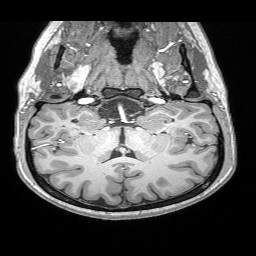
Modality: T1w
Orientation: sagittal
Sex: female